Aerial crown-view tile of a tropical tree (Barro Colorado Island, Panama), acquired 20250414:
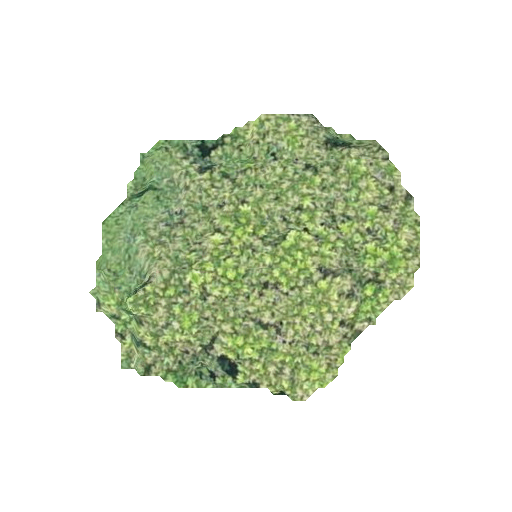
Species: Anacardium excelsum
GBIF accepted scientific name: Anacardium excelsum
Crown area: 102.555 m²